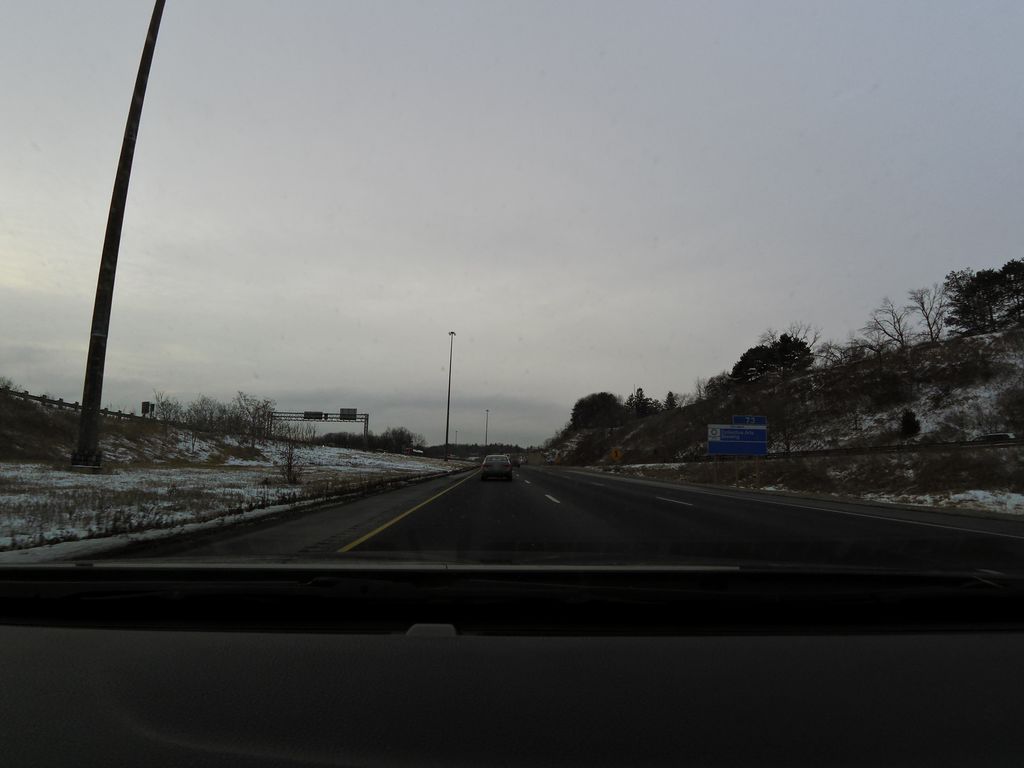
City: hamilton